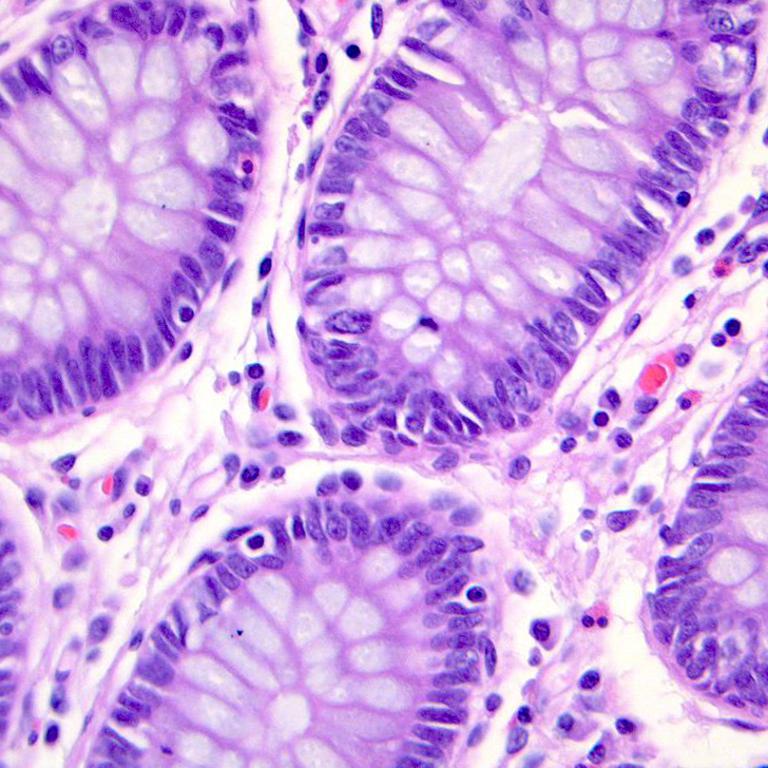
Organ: colon
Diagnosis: benign